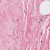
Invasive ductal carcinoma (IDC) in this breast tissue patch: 0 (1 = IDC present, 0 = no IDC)